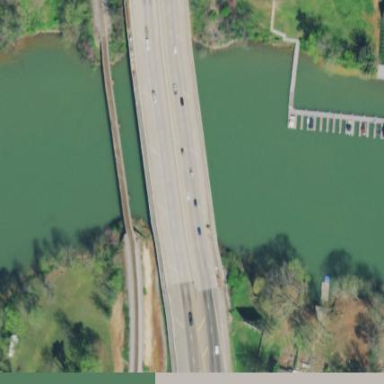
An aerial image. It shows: There is man-made bridge in the image.